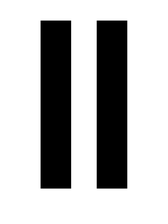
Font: Roboto_Condensed_Bold